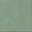
Piece: xx